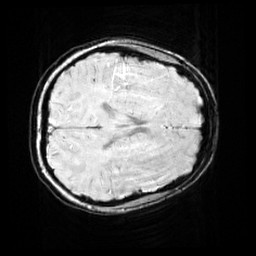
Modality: SWI
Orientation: axial
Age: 12
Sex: female
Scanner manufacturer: siemens
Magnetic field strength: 3 T
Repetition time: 0.027 s
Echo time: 0.02 s